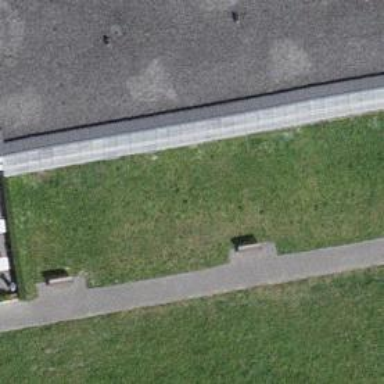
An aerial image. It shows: Bench for seating.